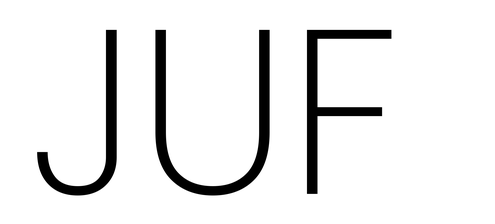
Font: Poppins-ExtraLight